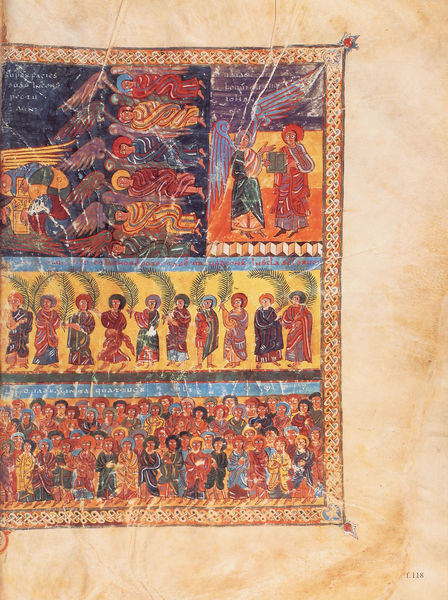
Titel: Beatus-Manuskript
Künstler: Magius
Institution: New York, Pierpont Morgan Library
Schlagwörter: blau, flügel, gelb, menschen, rot, malerei, teppich, versammlung, wand, bibel, bild, engel, farbig, wandteppich, moses, buch, gemalt, religion, illustration, palmzweig, mittelalter, jünger, arabien, anschlag, latein, illustartion, dialog, halbgott, 118, buchmale